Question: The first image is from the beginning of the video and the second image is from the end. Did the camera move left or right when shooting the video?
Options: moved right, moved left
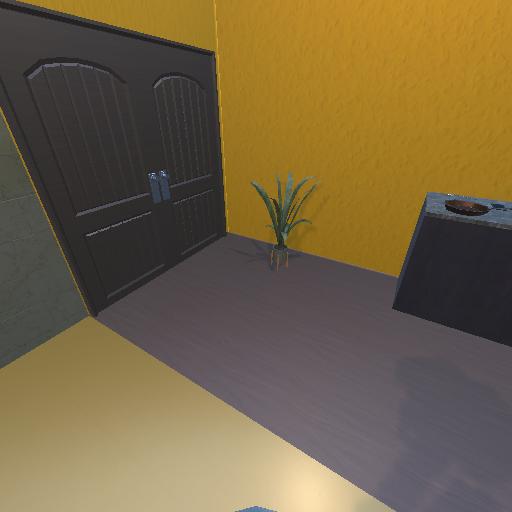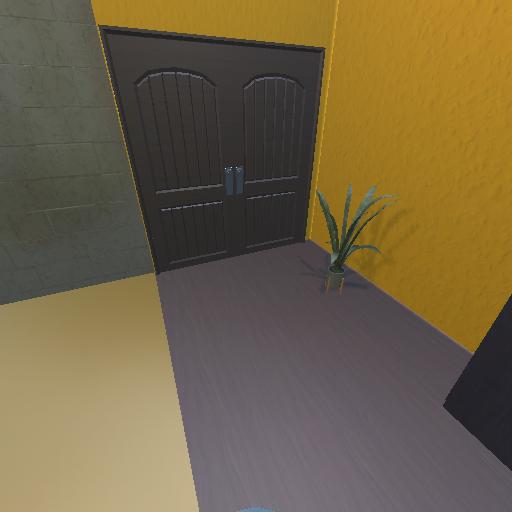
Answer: moved right